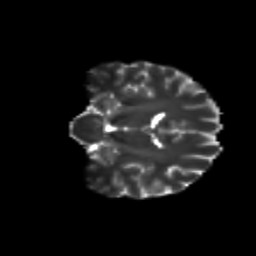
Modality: T2w
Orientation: coronal
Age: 26
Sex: male
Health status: healthy
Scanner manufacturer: siemens
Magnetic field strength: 3 T
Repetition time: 8.6 s
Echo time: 0.095 s